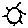
Label: sun